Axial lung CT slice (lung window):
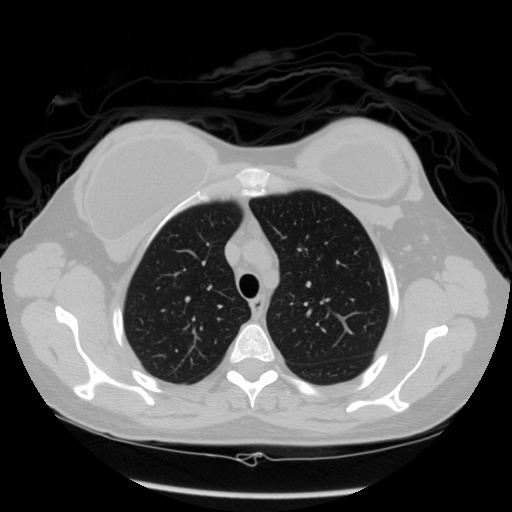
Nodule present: no